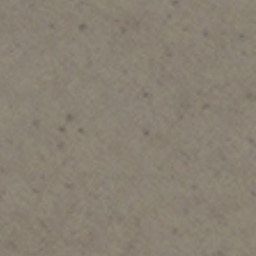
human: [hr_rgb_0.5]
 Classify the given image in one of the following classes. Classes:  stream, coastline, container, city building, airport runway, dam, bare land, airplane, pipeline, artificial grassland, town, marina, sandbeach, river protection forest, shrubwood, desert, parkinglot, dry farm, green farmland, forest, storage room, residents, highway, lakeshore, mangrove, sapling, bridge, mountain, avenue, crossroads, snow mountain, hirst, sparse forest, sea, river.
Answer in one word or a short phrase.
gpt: bare land